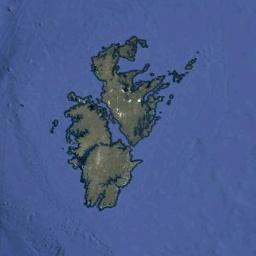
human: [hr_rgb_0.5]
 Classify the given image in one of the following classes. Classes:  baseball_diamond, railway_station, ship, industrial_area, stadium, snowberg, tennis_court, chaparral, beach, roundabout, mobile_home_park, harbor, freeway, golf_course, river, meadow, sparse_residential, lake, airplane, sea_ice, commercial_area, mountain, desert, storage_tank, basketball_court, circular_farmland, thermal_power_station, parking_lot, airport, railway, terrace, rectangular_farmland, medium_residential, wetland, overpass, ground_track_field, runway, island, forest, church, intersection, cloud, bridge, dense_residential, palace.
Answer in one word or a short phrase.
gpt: island